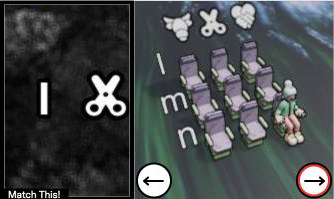
Task: seats
Answer: no